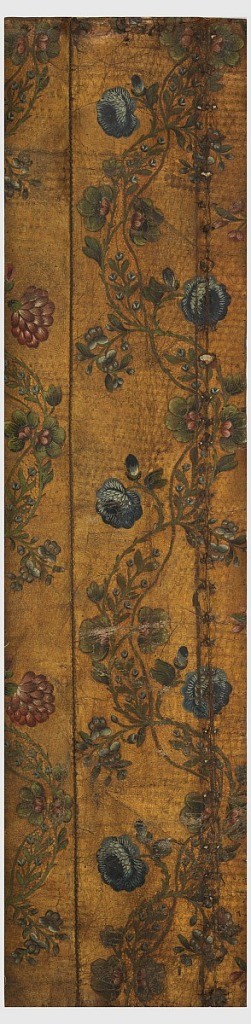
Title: Sidewall
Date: ca. 1750
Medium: Leather, stamped, silvered, varnished and painted
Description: Diapered field, varnished silver. Rococo vine, in green, with flowers in red and blue.